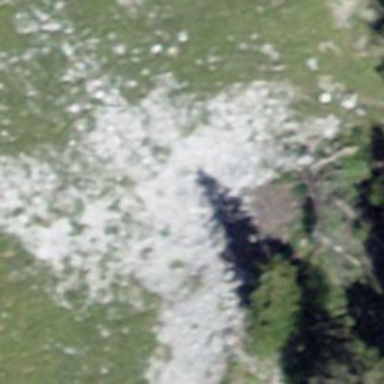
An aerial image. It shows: Natural scree.